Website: macys
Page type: cross-sells
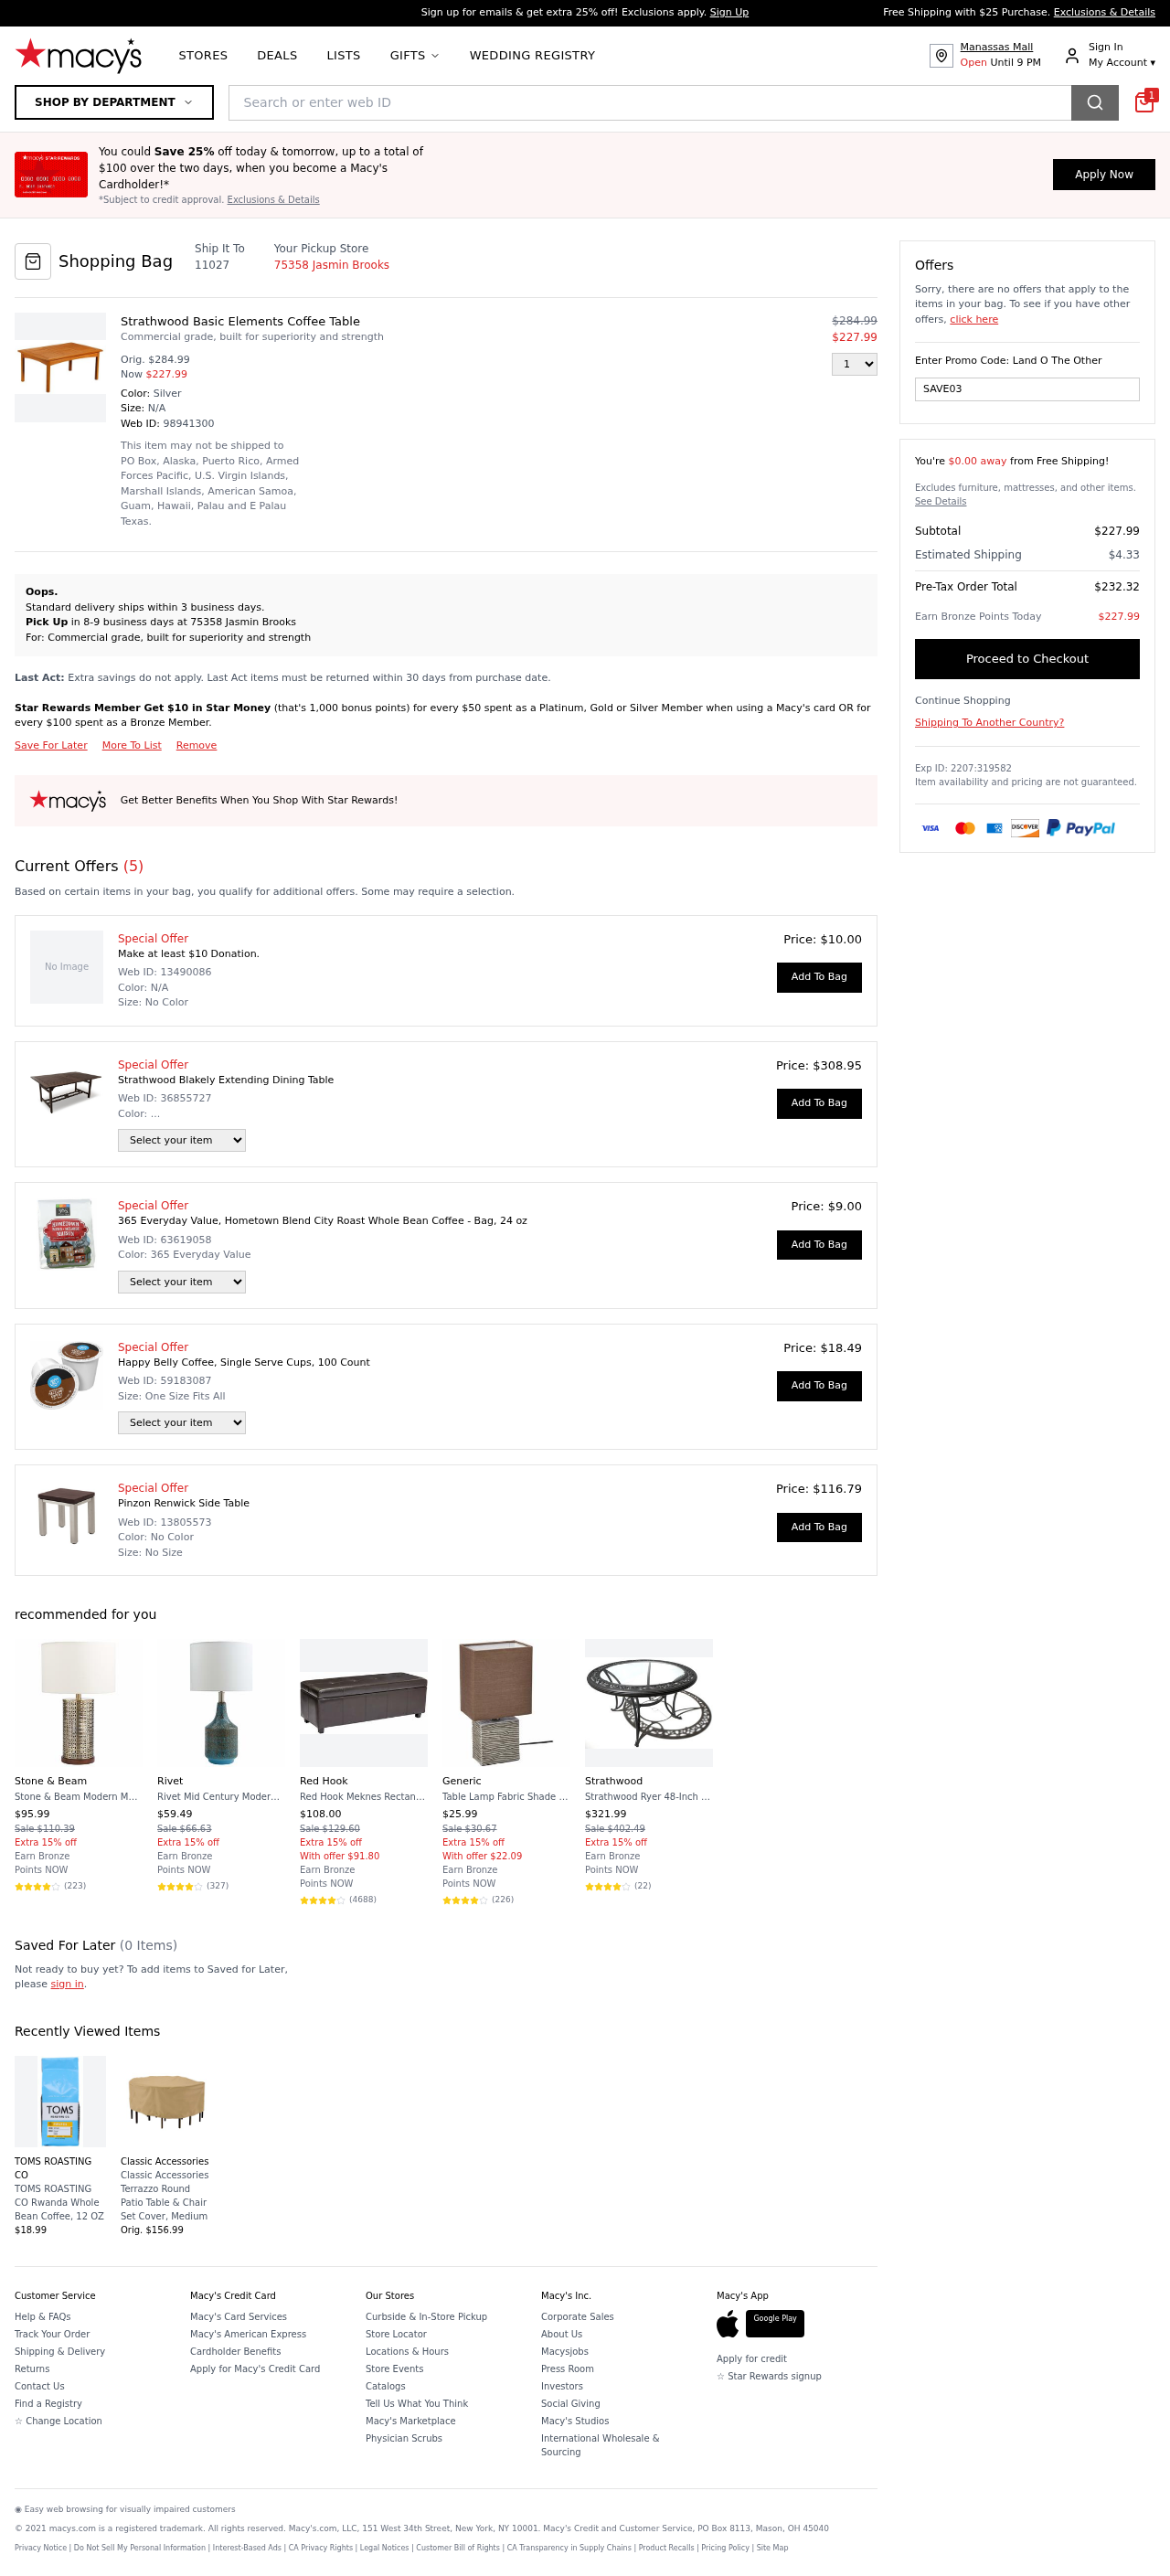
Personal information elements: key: PII_LOCATION1_STREET
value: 75358 Jasmin Brooks
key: PII_POSTCODE
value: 11027
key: PII_PROMO_CODE
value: SAVE03
Product elements: key: PRODUCT10_BRAND
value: Strathwood
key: PRODUCT10_NAME
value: Strathwood Ryer 48-Inch Round Aluminum Dining Table
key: PRODUCT10_NUM_RATINGS
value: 22
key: PRODUCT10_PRICE
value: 321.99
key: PRODUCT10_RATING
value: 4
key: PRODUCT11_BRAND
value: TOMS ROASTING CO
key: PRODUCT11_NAME
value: TOMS ROASTING CO Rwanda Whole Bean Coffee, 12 OZ
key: PRODUCT11_PRICE
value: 18.99
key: PRODUCT12_BRAND
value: Classic Accessories
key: PRODUCT12_NAME
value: Classic Accessories Terrazzo Round Patio Table & Chair Set Cover, Medium
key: PRODUCT12_PRICE
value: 156.99
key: PRODUCT1_DESC
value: Commercial grade, built for superiority and strength
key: PRODUCT1_NAME
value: Strathwood Basic Elements Coffee Table
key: PRODUCT1_PRICE
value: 227.99
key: PRODUCT1_QUANTITY
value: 1
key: PRODUCT2_NAME
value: Strathwood Blakely Extending Dining Table
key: PRODUCT2_PRICE
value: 308.95
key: PRODUCT3_NAME
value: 365 Everyday Value, Hometown Blend City Roast Whole Bean Coffee - Bag, 24 oz
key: PRODUCT3_PRICE
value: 9
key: PRODUCT4_NAME
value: Happy Belly Coffee, Single Serve Cups, 100 Count
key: PRODUCT4_PRICE
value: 18.49
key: PRODUCT5_NAME
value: Pinzon Renwick Side Table
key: PRODUCT5_PRICE
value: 116.79
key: PRODUCT6_BRAND
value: Stone & Beam
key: PRODUCT6_NAME
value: Stone & Beam Modern Metal Table Lamp, 23"H, Antique Brass
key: PRODUCT6_NUM_RATINGS
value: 223
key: PRODUCT6_PRICE
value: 95.99
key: PRODUCT6_RATING
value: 4.3
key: PRODUCT7_BRAND
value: Rivet
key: PRODUCT7_NAME
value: Rivet Mid Century Modern Textured Metal Table Desk Lamp With Light Bulb - 22 Inches, Blue And Copper
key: PRODUCT7_NUM_RATINGS
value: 327
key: PRODUCT7_PRICE
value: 59.49
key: PRODUCT7_RATING
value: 4
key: PRODUCT8_BRAND
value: Red Hook
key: PRODUCT8_NAME
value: Red Hook Meknes Rectangular Faux Leather Storage Ottoman Bench - Dark Cocoa
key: PRODUCT8_NUM_RATINGS
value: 4688
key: PRODUCT8_PRICE
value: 108
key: PRODUCT8_RATING
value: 4.7
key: PRODUCT9_BRAND
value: Generic
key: PRODUCT9_NAME
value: Table Lamp Fabric Shade with Rectangular Wood Base 11.5 Inches
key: PRODUCT9_NUM_RATINGS
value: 226
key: PRODUCT9_PRICE
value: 25.99
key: PRODUCT9_RATING
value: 4.6
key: PRODUCT1_ORIGINAL_PRICE
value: $284.99
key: PRODUCT6_ORIGINAL_PRICE
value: Sale $110.39
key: PRODUCT7_ORIGINAL_PRICE
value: Sale $66.63
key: PRODUCT8_ORIGINAL_PRICE
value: Sale $129.60
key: PRODUCT9_ORIGINAL_PRICE
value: Sale $30.67
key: PRODUCT10_ORIGINAL_PRICE
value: Sale $402.49
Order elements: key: ORDER_ID
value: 98941300
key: ORDER_NUM_OFFERS
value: (5)
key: ORDER_FREE_SHIPPING_THRESHOLD
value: $0.00 away
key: ORDER_SUBTOTAL
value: $227.99
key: ORDER_SHIPPING_COST
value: $4.33
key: ORDER_TOTAL
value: $232.32
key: ORDER_POINTS_EARNED
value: $227.99
Search elements: key: HEADER_SEARCH
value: Search or enter web ID
Other elements: key: SAVED_NUM_ITEMS
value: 0